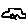
Label: car